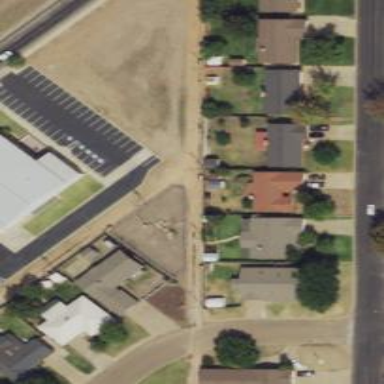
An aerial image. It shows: Alleyway designated as service road.